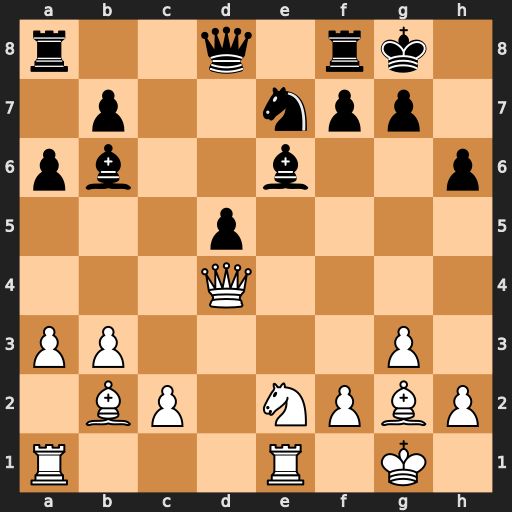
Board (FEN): r2q1rk1/1p2npp1/pb2b2p/3p4/3Q4/PP4P1/1BP1NPBP/R3R1K1
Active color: w
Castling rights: -
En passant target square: -
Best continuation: Qxg7#